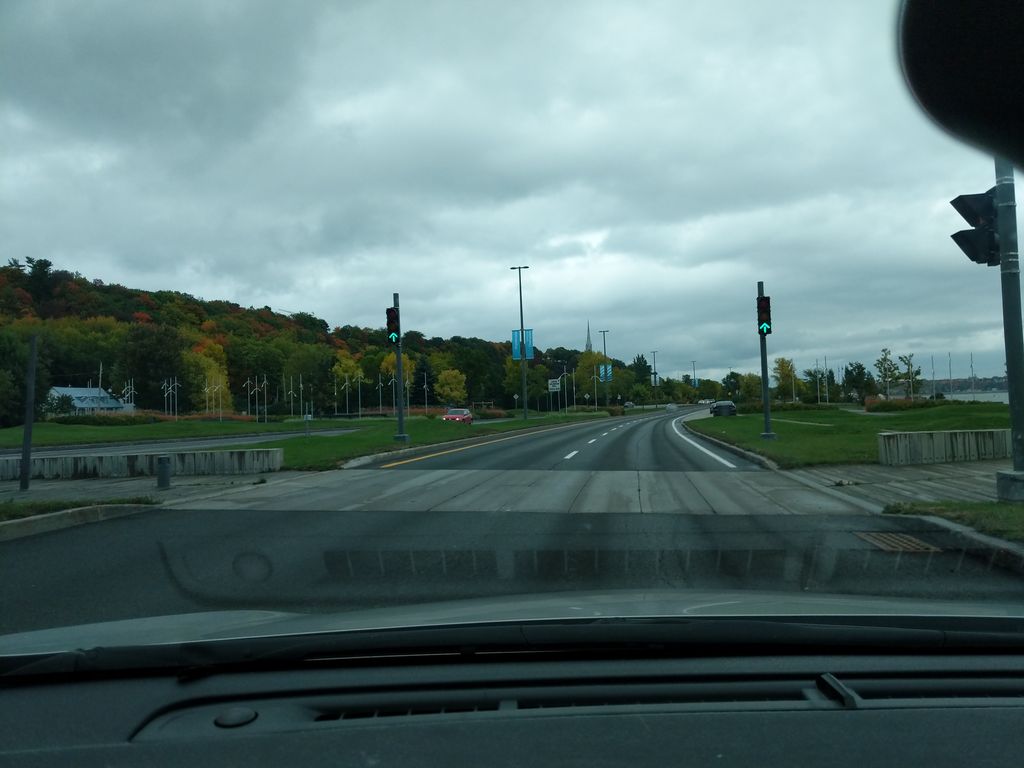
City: quebec_city